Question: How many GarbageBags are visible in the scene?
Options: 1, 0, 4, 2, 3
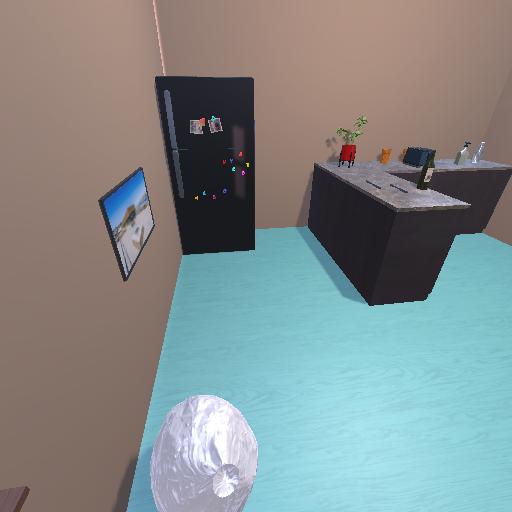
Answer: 1